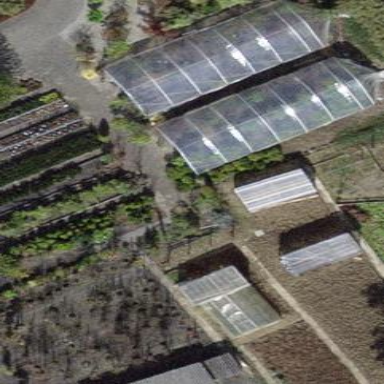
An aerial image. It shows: Greenhouse building.